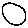
Label: circle